Question:
I have created a Realtime database in Firebase as shown in the image, in my Android activity I need to validate that if the CUG mobile no. entered by the user matches any CUG no.(empcugno) in the database and if matched then the user is logged in.
The problems I am facing are:
1. How to traverse till every CUG no. in the database
2. Retrieve them all
3. Query each of them
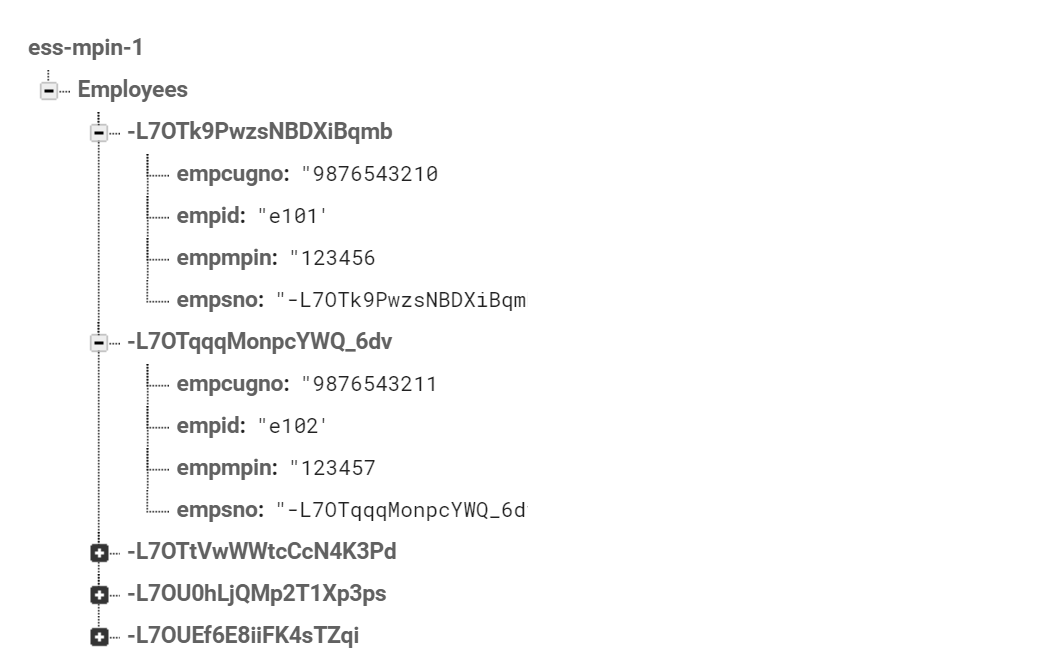
Answer: To solve this, I recommend you change your database structure a little bit by using the phone number as a unique identifier instead of that pushed id. Your database should look like this:
'''
Firebase-root
|
--- Employees
|
---empcugno1
| |
| --- //details
|
---empcugno2
|
--- //details
'''
To check if a number exists in the database, you can use 'exists()' method directly on the 'DataSnapshot' object like this:
'''
DatabaseReference rootRef = FirebaseDatabase.getInstance().getReference();
DatabaseReference phoneNumberRef = rootRef.child("Employees").child(enteredPhoneNumber);
ValueEventListener eventListener = new ValueEventListener() {
@Override
public void onDataChange(DataSnapshot dataSnapshot) {
if(dataSnapshot.exists()) {
//do something
} else {
//do something else
}
}
@Override
public void onCancelled(DatabaseError databaseError) {}
};
phoneNumberRef.addListenerForSingleValueEvent(eventListener);
'''